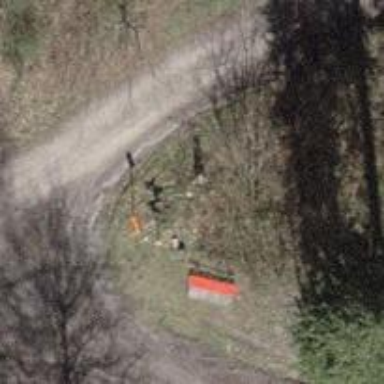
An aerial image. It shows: Pole with roof cover.